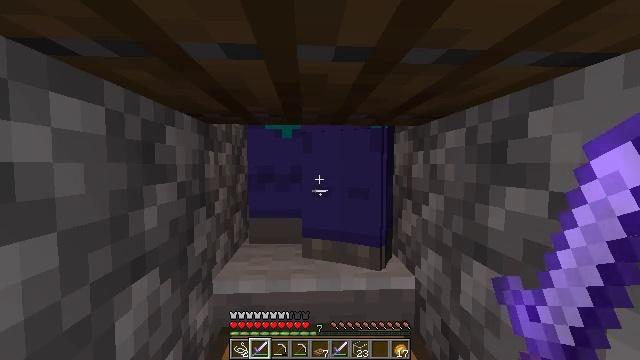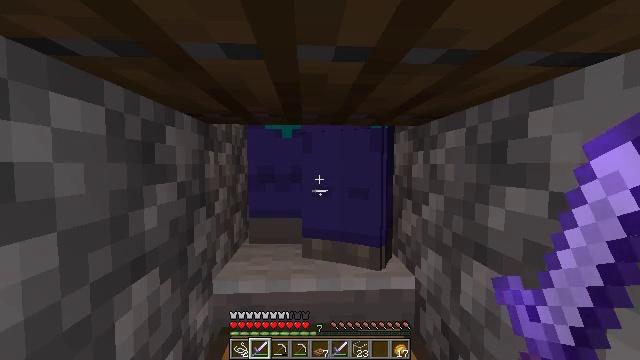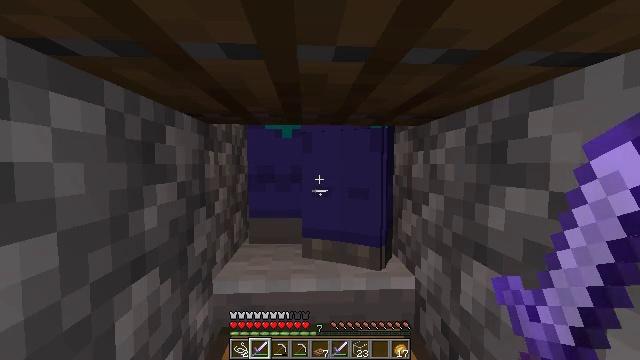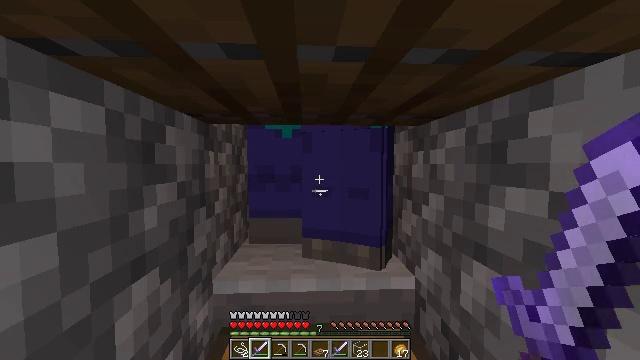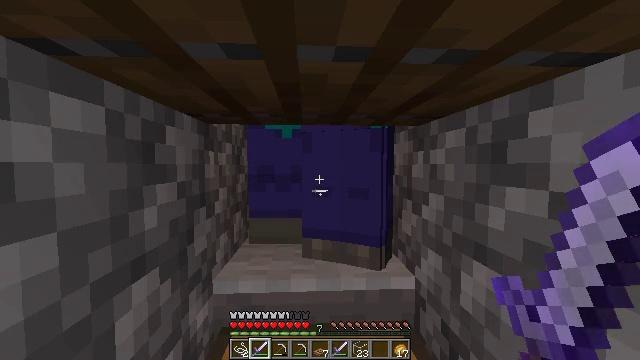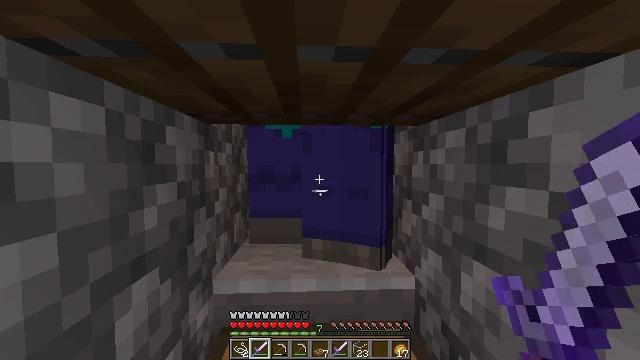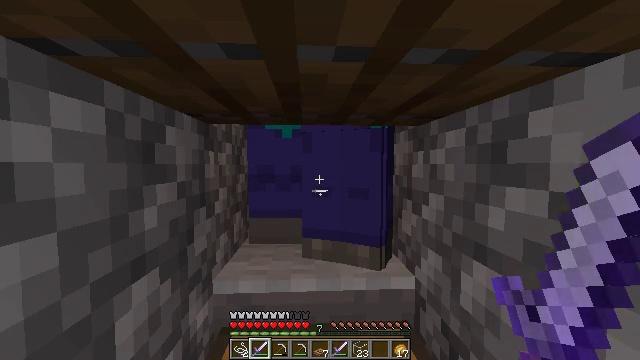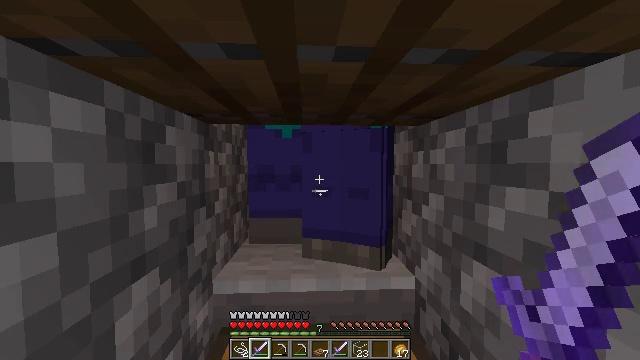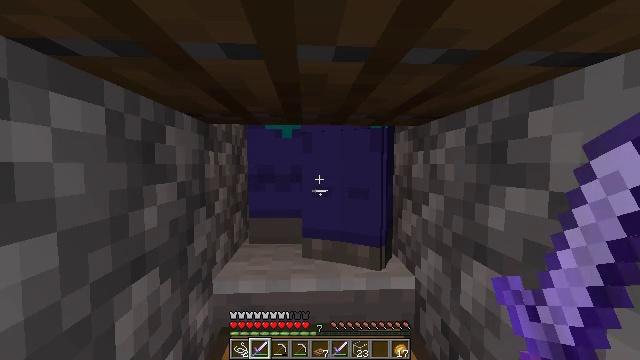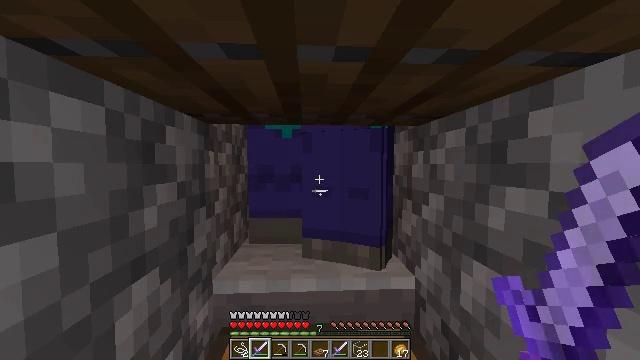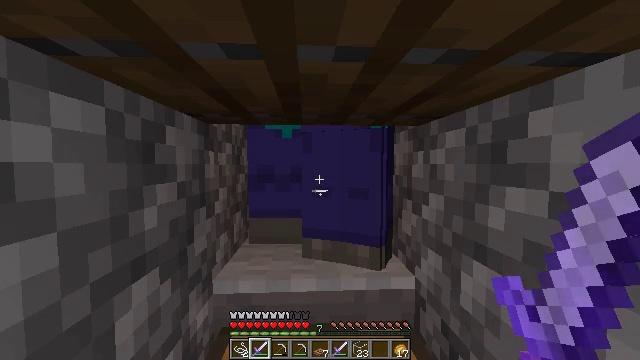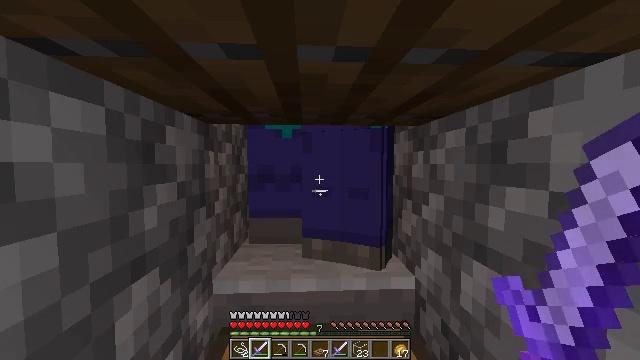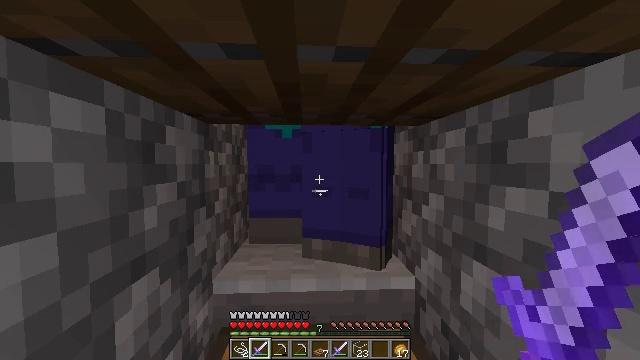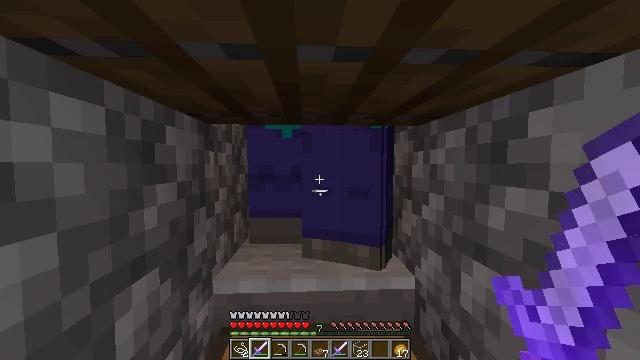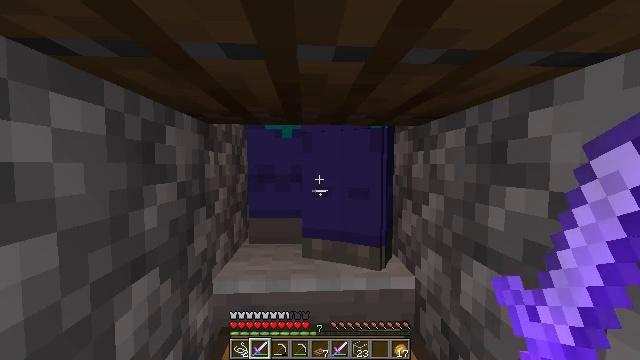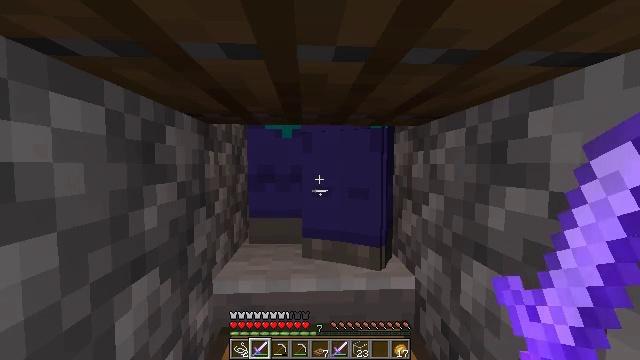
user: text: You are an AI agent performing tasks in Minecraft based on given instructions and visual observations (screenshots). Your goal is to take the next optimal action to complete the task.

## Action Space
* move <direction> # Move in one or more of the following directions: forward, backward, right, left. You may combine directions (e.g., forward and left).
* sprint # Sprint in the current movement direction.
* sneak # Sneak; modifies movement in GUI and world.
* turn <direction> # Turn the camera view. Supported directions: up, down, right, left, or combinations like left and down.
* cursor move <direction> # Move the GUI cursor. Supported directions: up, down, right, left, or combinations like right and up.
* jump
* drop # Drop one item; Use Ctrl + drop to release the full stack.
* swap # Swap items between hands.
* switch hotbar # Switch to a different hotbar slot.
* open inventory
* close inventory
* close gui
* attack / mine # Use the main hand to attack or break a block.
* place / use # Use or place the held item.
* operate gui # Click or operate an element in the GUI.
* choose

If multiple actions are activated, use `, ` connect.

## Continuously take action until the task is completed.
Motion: motion action
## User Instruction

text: Kill mobs.
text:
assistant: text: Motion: no_op
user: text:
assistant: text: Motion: no_op
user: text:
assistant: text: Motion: no_op
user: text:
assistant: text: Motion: no_op
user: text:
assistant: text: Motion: no_op
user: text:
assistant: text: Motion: no_op
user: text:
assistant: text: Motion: no_op
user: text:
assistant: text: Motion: no_op
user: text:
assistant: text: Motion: no_op
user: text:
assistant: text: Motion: no_op
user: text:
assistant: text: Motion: no_op
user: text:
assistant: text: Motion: no_op
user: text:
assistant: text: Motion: no_op
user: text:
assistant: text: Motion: no_op
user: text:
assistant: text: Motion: no_op
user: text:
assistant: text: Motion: no_op
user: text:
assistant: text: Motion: no_op
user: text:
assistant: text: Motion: no_op
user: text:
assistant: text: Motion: no_op
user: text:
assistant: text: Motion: no_op
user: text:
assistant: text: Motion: no_op
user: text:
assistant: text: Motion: no_op
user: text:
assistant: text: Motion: no_op
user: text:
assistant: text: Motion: no_op
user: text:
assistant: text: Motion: no_op
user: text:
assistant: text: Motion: no_op
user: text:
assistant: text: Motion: no_op
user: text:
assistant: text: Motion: no_op
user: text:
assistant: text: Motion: no_op
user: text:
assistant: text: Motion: no_op